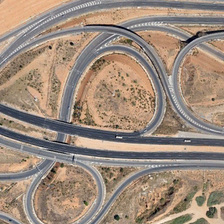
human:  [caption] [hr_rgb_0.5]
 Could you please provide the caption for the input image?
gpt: bareland with several small plants are near a viaduct .

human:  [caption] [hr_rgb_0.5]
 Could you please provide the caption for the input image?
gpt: bareland with several small plants are near a viaduct .

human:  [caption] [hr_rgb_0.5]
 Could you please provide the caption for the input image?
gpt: bareland with several small plants are near a viaduct .

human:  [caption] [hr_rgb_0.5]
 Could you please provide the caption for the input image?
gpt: bareland with several small plants are near a viaduct .

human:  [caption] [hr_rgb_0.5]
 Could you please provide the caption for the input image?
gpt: bareland with several small plants are near a viaduct .